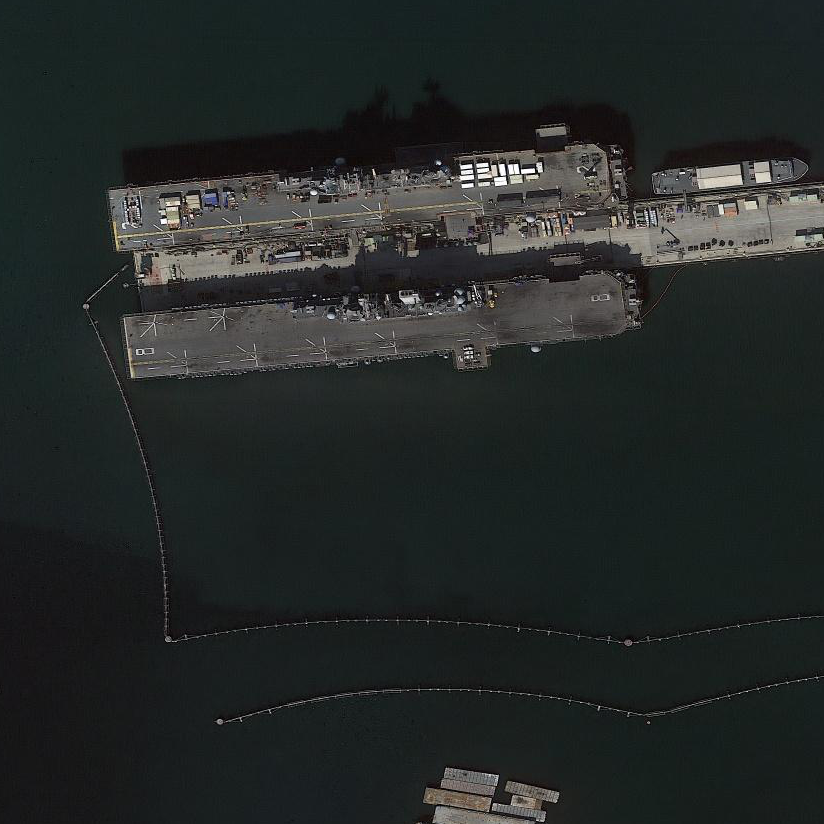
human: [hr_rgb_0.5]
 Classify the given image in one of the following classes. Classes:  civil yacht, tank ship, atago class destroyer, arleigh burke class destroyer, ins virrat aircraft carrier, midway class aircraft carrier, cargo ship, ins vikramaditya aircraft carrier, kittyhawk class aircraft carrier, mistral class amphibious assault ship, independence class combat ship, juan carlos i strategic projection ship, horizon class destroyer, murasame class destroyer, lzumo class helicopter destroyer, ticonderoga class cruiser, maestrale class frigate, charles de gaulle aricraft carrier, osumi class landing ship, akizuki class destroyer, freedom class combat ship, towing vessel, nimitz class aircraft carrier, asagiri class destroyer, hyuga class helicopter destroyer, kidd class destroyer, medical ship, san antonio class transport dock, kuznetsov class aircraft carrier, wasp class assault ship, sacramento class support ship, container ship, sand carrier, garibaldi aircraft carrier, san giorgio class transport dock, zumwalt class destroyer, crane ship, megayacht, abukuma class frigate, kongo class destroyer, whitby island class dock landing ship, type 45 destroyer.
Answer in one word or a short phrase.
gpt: Wasp class assault ship